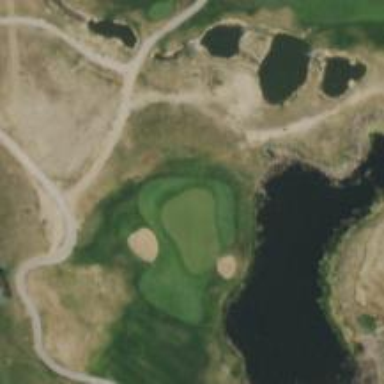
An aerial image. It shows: View of golf hole.